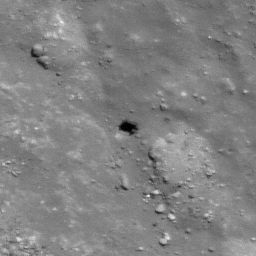
Pit: Tharp 4
Host crater: Tharp
Host type: impact_melt
Lunar coordinates: latitude -30.606, longitude 145.706